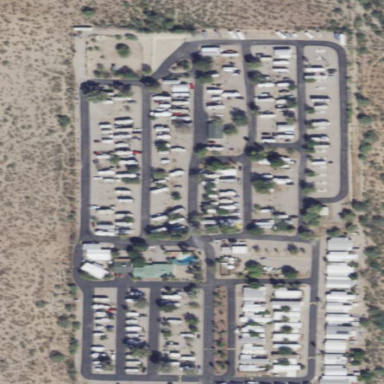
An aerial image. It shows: Residential area designated as trailer park.